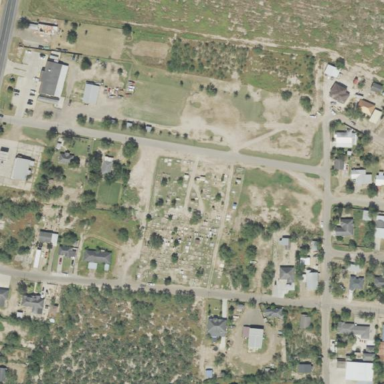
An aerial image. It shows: Cemetery.